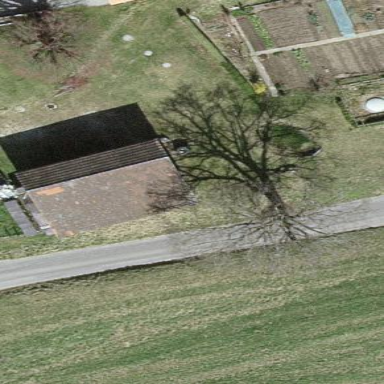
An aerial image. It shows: Shed building.